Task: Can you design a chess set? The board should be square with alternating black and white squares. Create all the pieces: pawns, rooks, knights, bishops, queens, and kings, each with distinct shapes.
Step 2391:
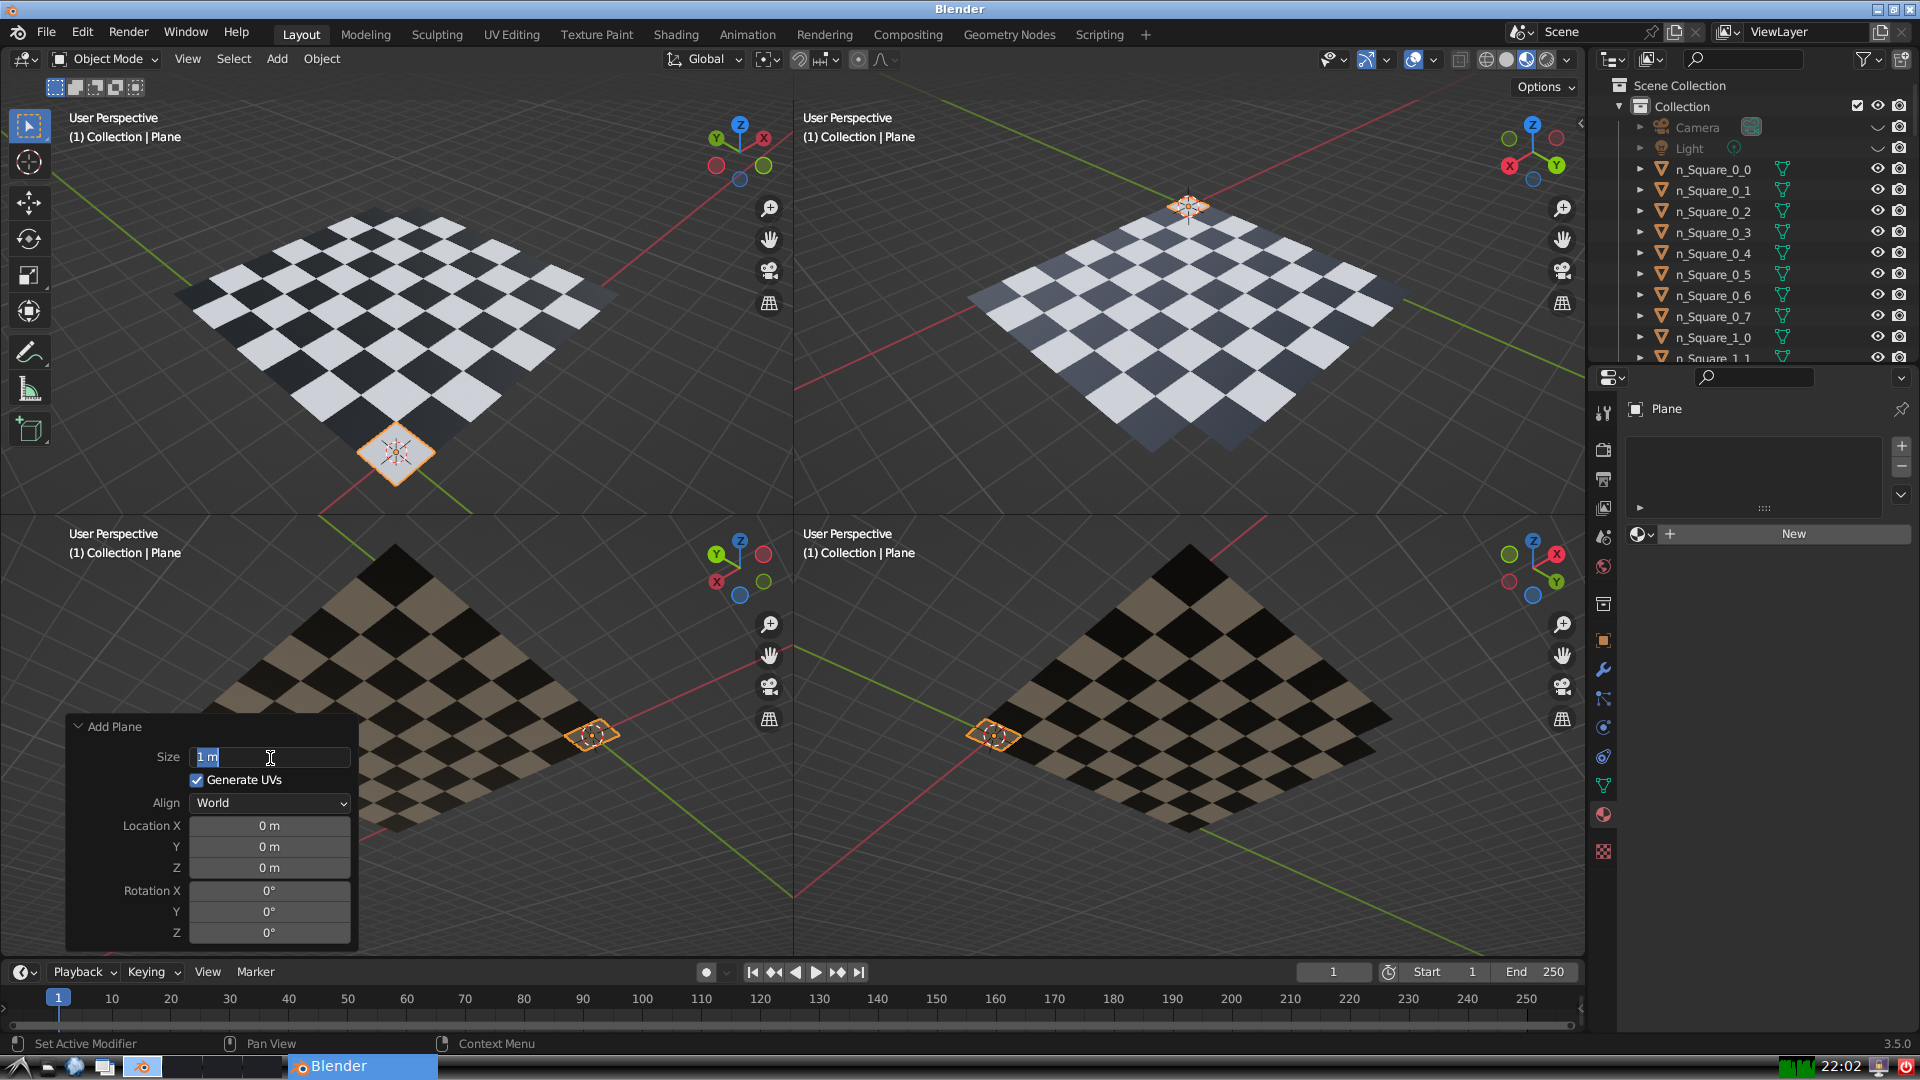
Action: input_text: 1.0